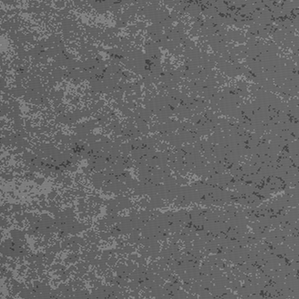
Label: frost